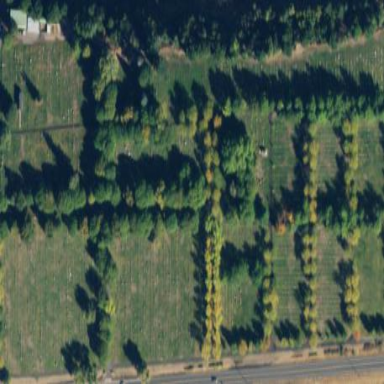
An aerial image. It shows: Cemetery.